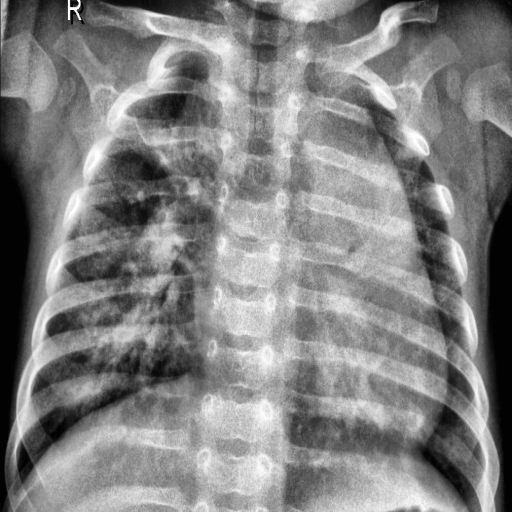
Finding: PNEUMONIA